Question: I am trying to make cards where the first row and 2 columns are a gif illustrating the card fitting inside a cell with a border. However, there is nothing displaying and the cell just appears empty.
Here is the code I'm using:
'''
.detailsgrid {
display:grid;
grid-template-columns: 35px 1fr;
grid-template-rows: 200px 40px 1fr 35px;
border: solid 1px;
}
.detailsimg {
grid-row-start: 1;
grid-column-start: 1;
grid-row-end: 2;
grid-column-end: 3;
object-fit: cover;
}
'''
'''
<div class="detailsgrid">
<img class="detailsimg" src="https://picsum.photos/100/100" width= 300px>
</div>
<div class="detailsname">
Honing
</div>
<div class="detailsdescription">Straightening the blade so it stays sharp (no material is taken off the blade). </div>
<i class="far fa-clock detailstimeicon"></i>
<div class="detailstime">
This is how often you should do it
</div>
</div>
'''
I tried putting 200px so the gif has space to display but ideally I'd like the area to be determined by GIF size.
A picture to illustrate what I'm trying to achieve:

How could I do that?
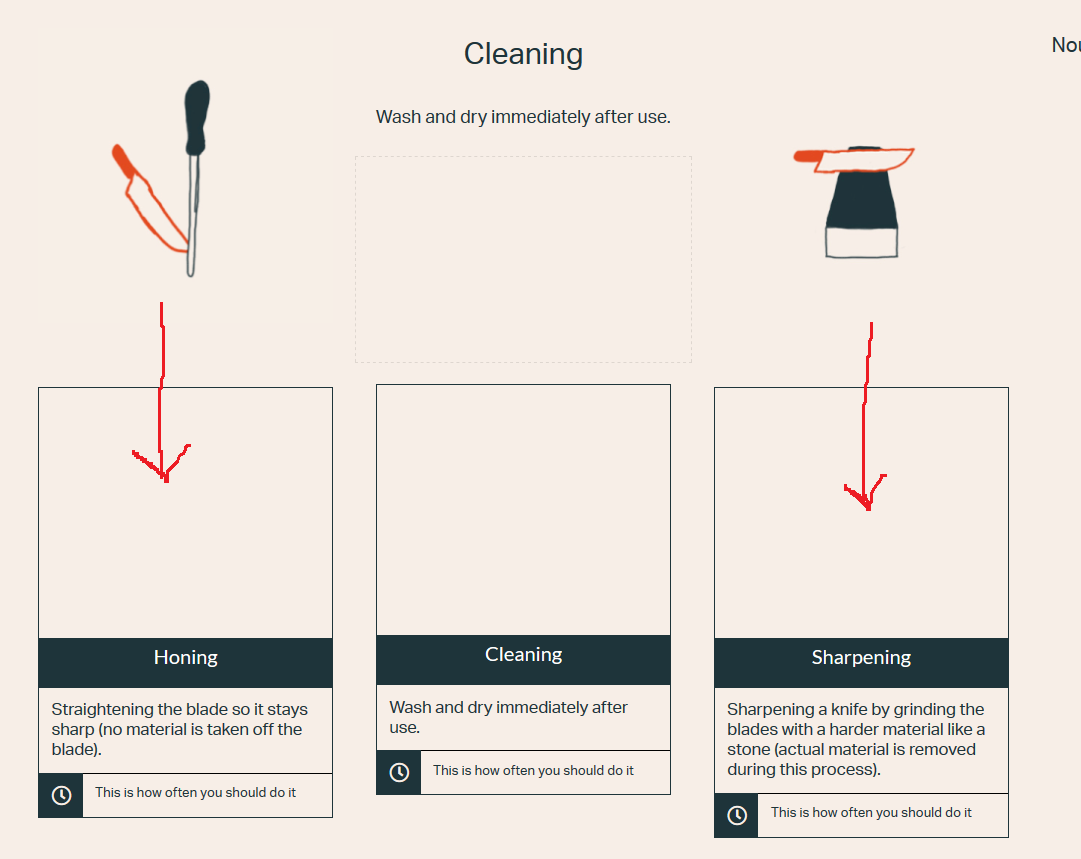
Answer: You can do something like this:
'''
.detailsgrid {
display: flex;
border: solid 1px;
flex-direction: column;
margin: 5px;
width: 303px;
}
.detailsname {
display: inline-block;
height: 50px;
width: 300px;
background-color: #1E343A;
color: white;
text-align: center;
padding-top: 15px;
}
.detailsdescription {
border: 1px solid red;
display: inline-block;
height: 50px;
width: 300px;
padding: 5px;
}
.detailstime {
margin: 5px;
}
'''
'''
<link rel="stylesheet" href="https://maxcdn.bootstrapcdn.com/bootstrap/3.4.1/css/bootstrap.min.css">
<script src="https://ajax.googleapis.com/ajax/libs/jquery/3.4.1/jquery.min.js"></script>
<script src="https://maxcdn.bootstrapcdn.com/bootstrap/3.4.1/js/bootstrap.min.js"></script>
<div class="detailsgrid">
<div class="details"> <img src="http://placekitten.com/301/301" width=300px>
</div>
<div class="detailsname">
Honing
</div>
<div class="detailsdescription">Straightening the blade so it stays sharp (no material is taken off the blade). </div>
<i class="far fa-clock detailstimeicon"></i>
<div class="detailstime">
This is how often you should do it
</div>
</div>
'''
For the second question on the 'font-icon'.
'''
.detailsgrid {
display: flex;
border: solid 1px;
flex-direction: column;
margin: 5px;
width: 302px;
}
.detailsname {
display: inline-block;
height: 50px;
width: 300px;
background-color: #1E343A;
color: white;
text-align: center;
padding-top: 15px;
}
.detailsdescription {
display: inline;
height: 50px;
width: 300px;
padding: 5px;
}
.timeBlock {
display: flex;
width: 300px;
border-top: 1px solid black;
height: 50px;
position: relative;
}
.fa-clock-o {
height: 50px;
width: 50px;
padding-top: 7px;
padding-left: 7px;
}
.detailstime {
padding-top: 12px;
height: 50px;
margin-left: 5px;
}
'''
'''
<link rel="stylesheet" href="https://maxcdn.bootstrapcdn.com/bootstrap/3.4.1/css/bootstrap.min.css">
<script src="https://ajax.googleapis.com/ajax/libs/jquery/3.4.1/jquery.min.js"></script>
<script src="https://maxcdn.bootstrapcdn.com/bootstrap/3.4.1/js/bootstrap.min.js"></script>
<link href="https://maxcdn.bootstrapcdn.com/font-awesome/4.2.0/css/font-awesome.min.css" rel="stylesheet">
<div class="detailsgrid">
<div class="details"> <img src="http://placekitten.com/301/301" width=300px>
</div>
<div class="detailsname">
Honing
</div>
<div class="detailsdescription">Straightening the blade so it stays sharp (no material is taken off the blade). </div>
<div class="timeBlock">
<div class="timeIcon">
<i class="fa fa-clock-o" aria-hidden="true" style="font-size:36px;background-color:#1E343A;color:white;"></i>
</div>
<div class="detailstime">
This is how often you should do it
</div>
</div>
</div>
'''